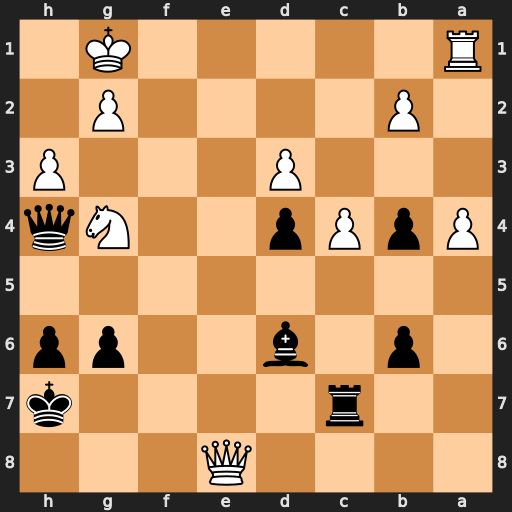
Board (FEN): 4Q3/2r4k/1p1b2pp/8/PpPp2Nq/3P3P/1P4P1/R5K1
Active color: b
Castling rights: -
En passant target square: -
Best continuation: Re7 Qf8 Re1+ Rxe1 Bxf8